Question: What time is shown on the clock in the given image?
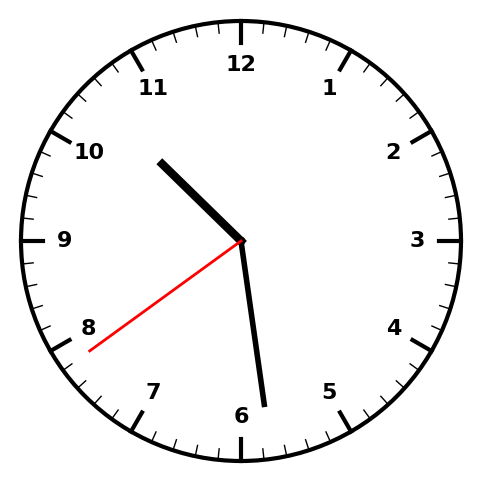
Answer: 10:28:39